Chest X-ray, PA view. Patient: 51 years old, sex F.
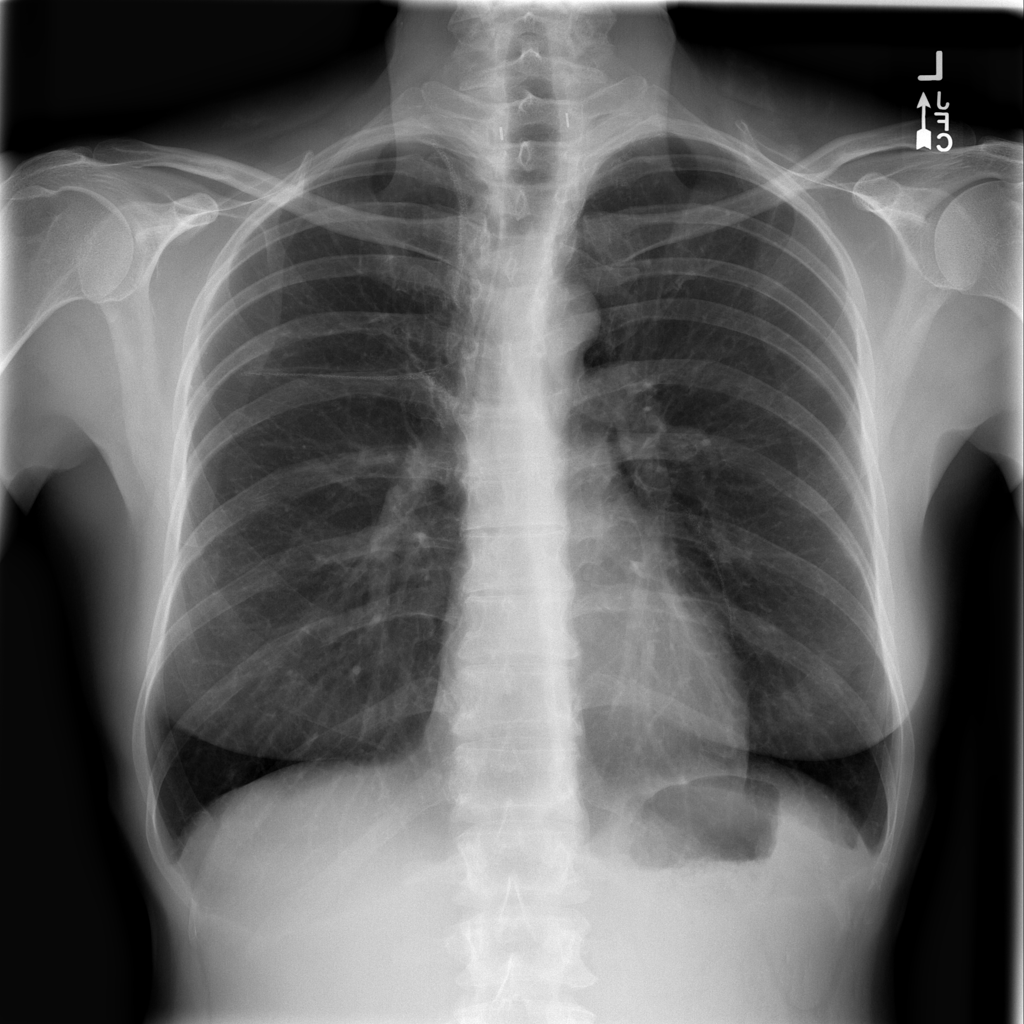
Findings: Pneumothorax